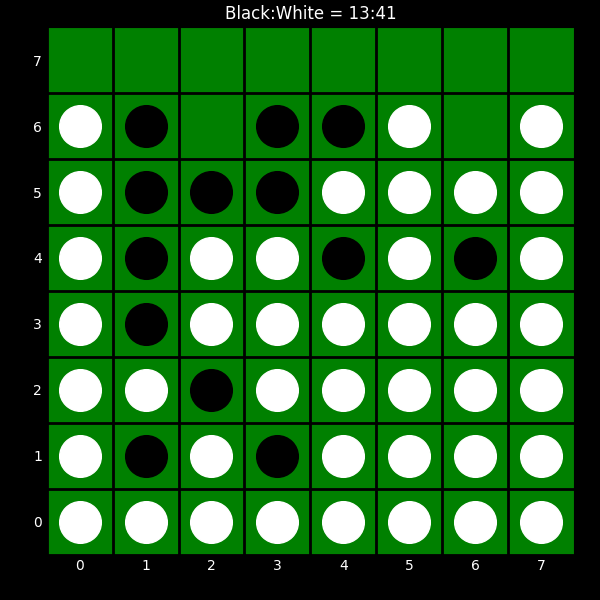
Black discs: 13
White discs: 41